Field crop: maize
Growth stage: 2
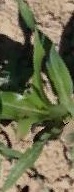
Species: maize